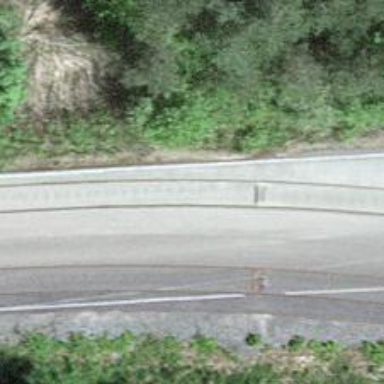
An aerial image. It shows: Disused railway.